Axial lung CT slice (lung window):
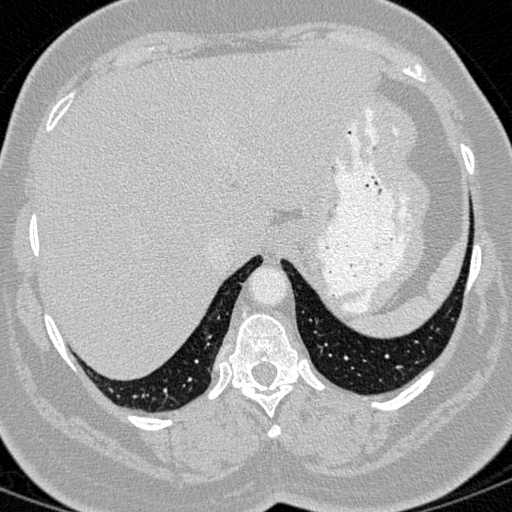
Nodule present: no